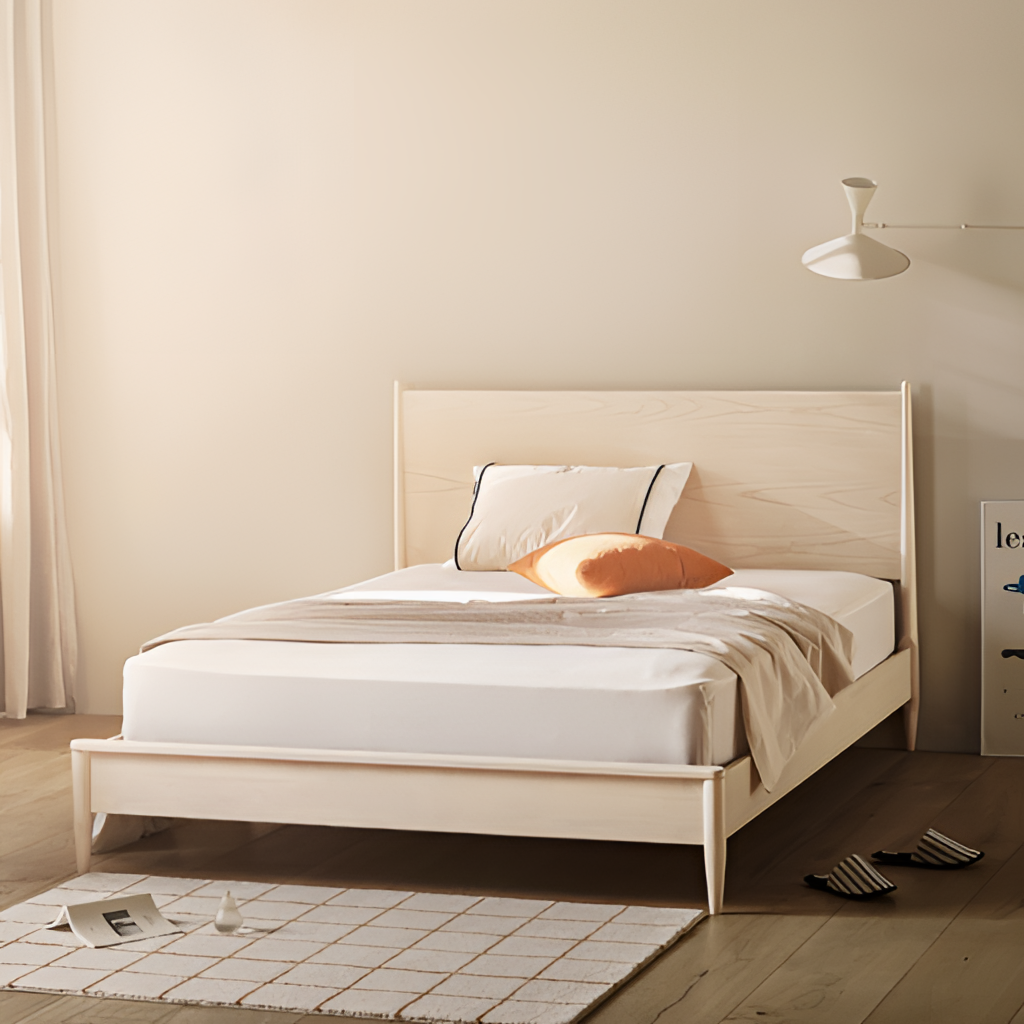
bedroom, wood bed, cream paint wallpaper, with solid pattern, wood flooring, with plank pattern, minimalist